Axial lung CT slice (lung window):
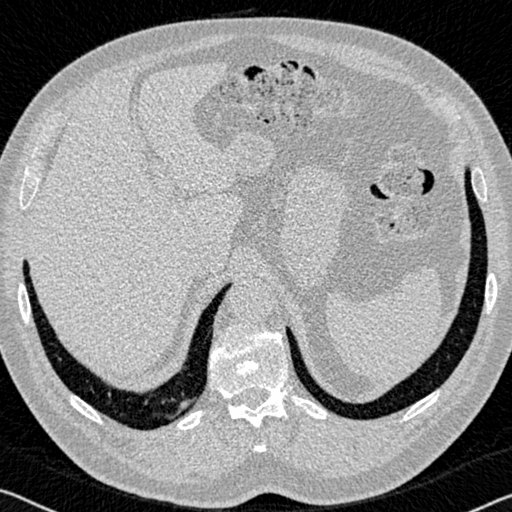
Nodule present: no